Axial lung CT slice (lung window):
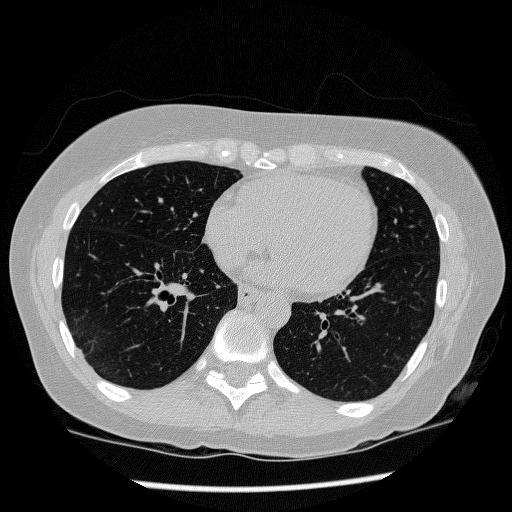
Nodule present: no